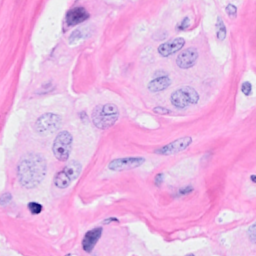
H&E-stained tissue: Breast